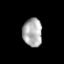
Tissue: prostate
Cell type: Epithelial cells
Senescence score: 0.3549
Nuclear area (px): 546
Mean DAPI intensity: 171.337